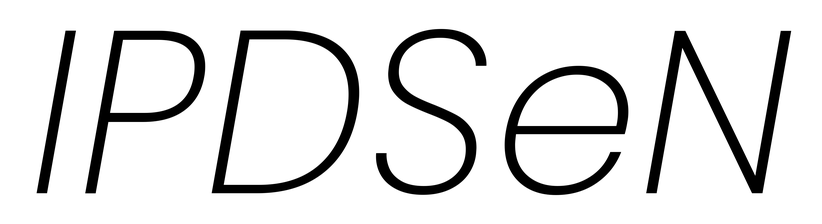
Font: Poppins-ExtraLightItalic